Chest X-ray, PA view. Patient: 61 years old, sex F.
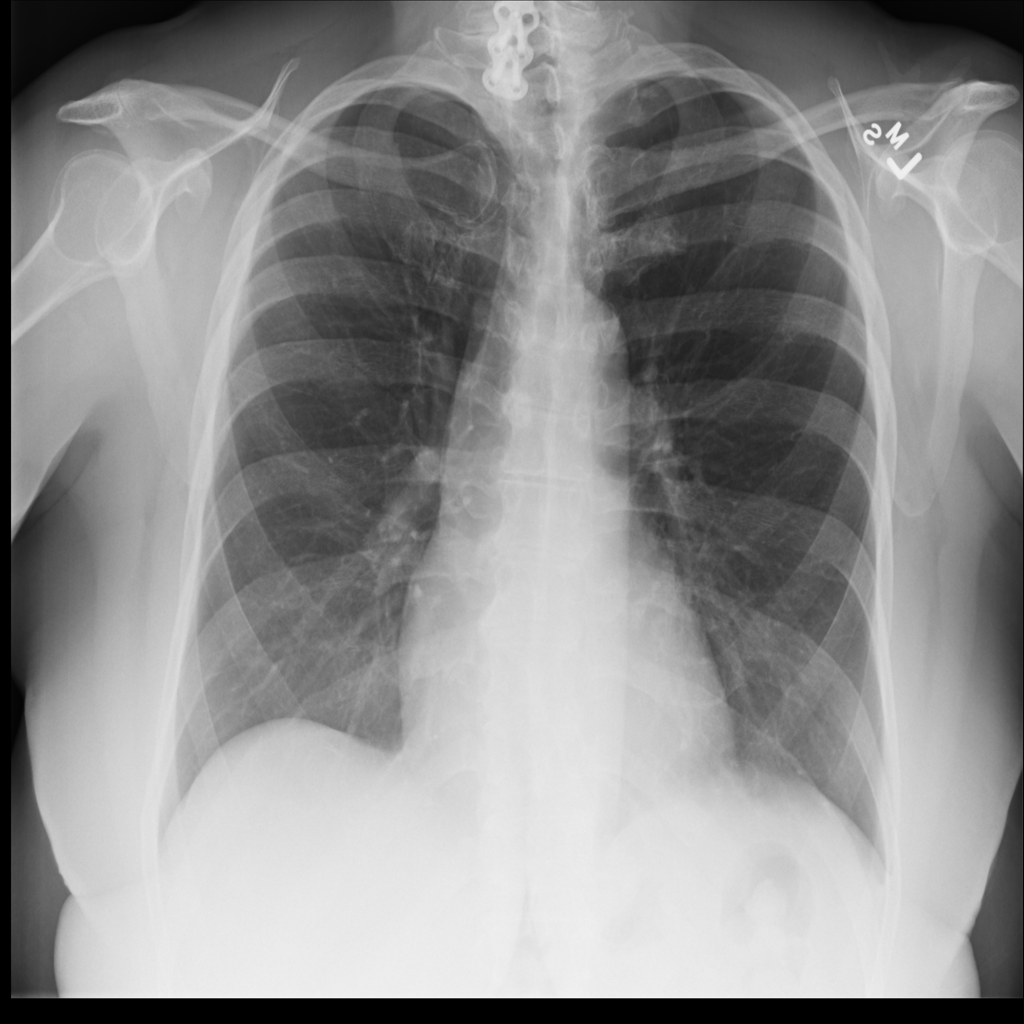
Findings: No Finding